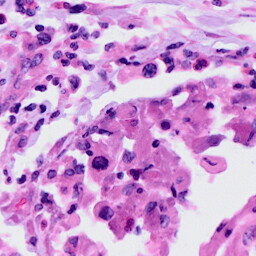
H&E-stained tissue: Cervix